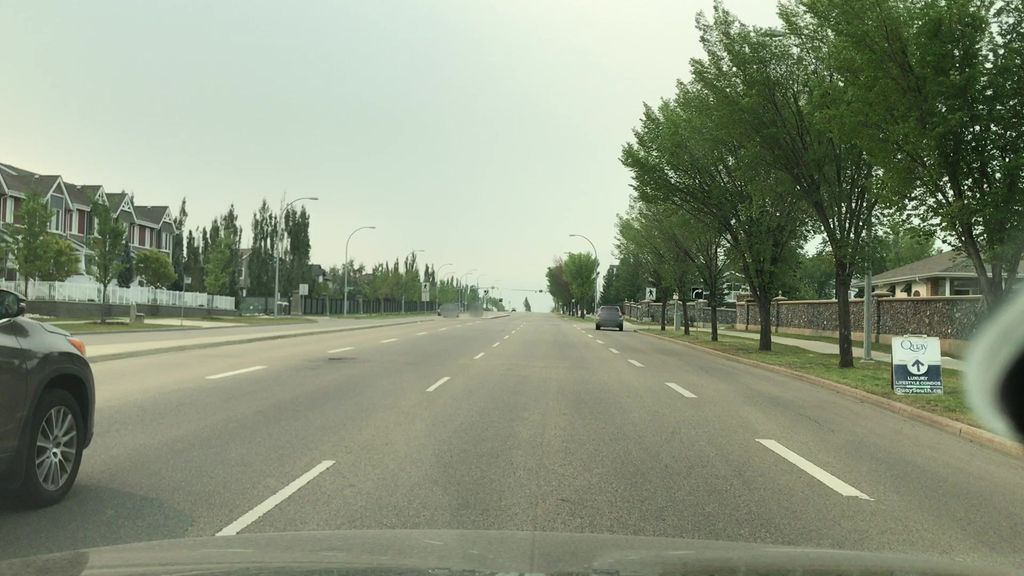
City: edmonton